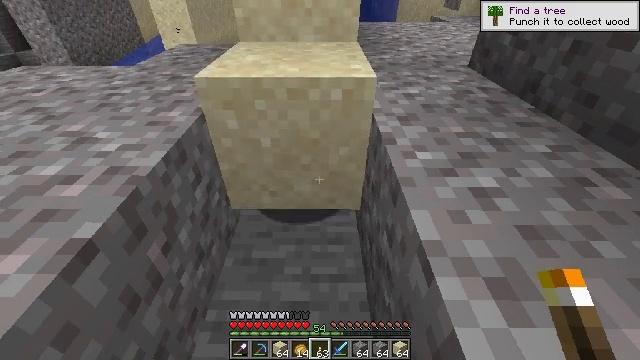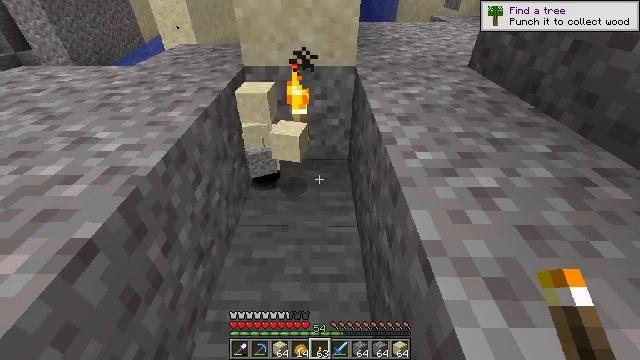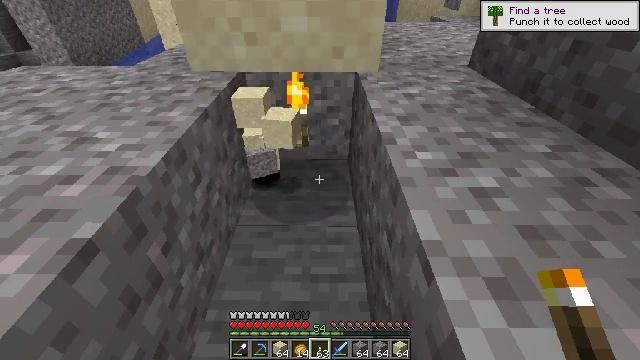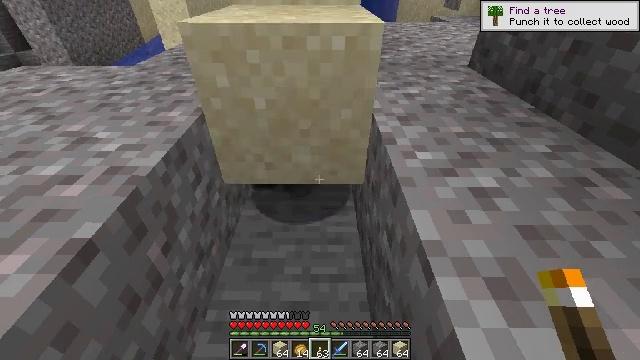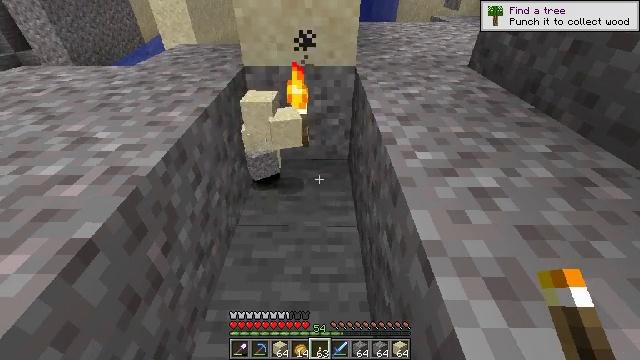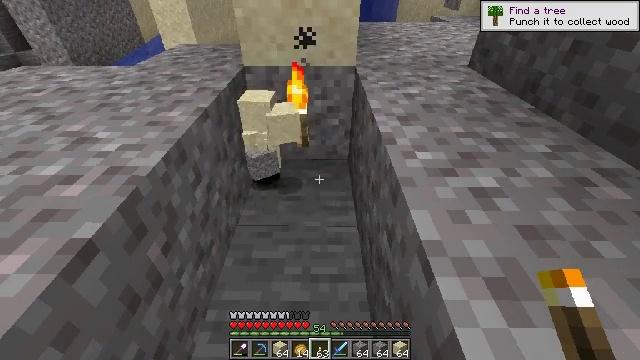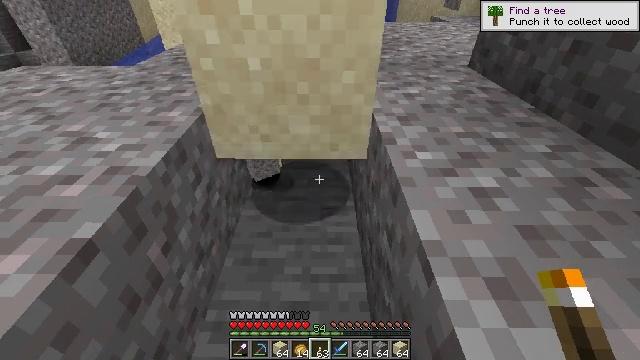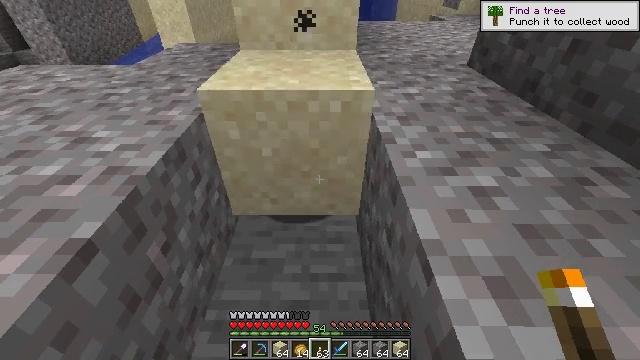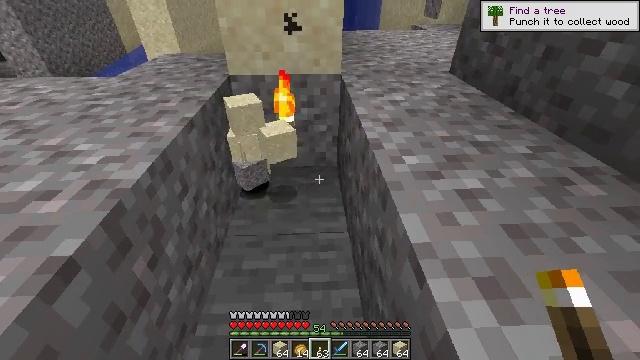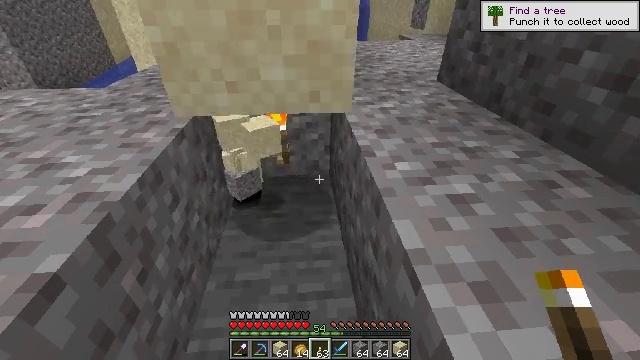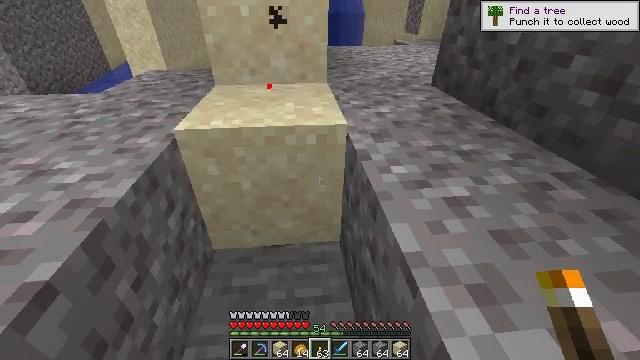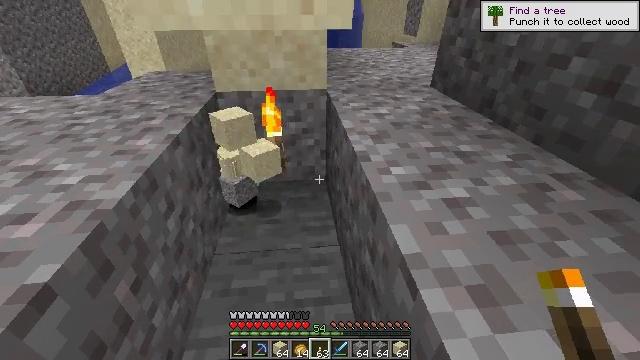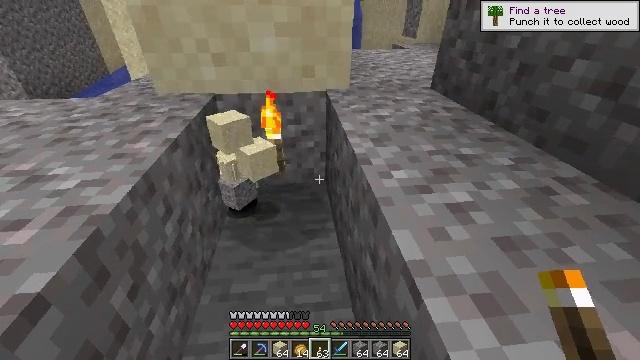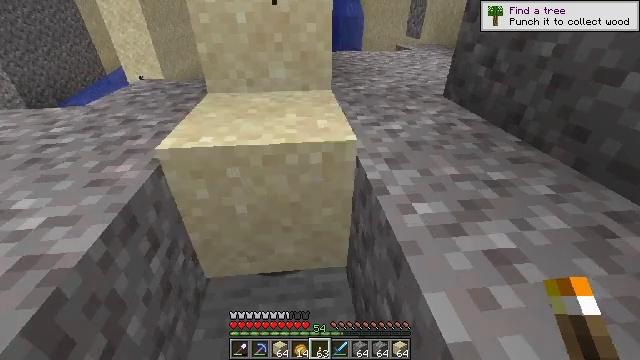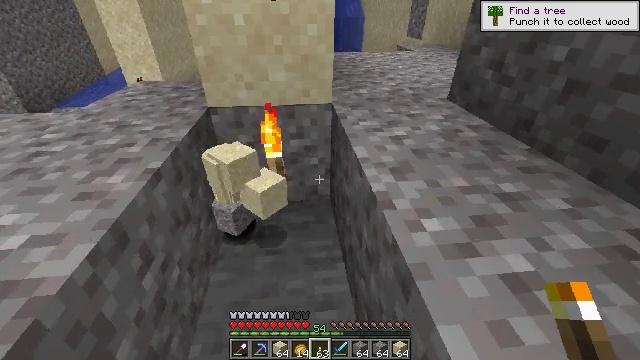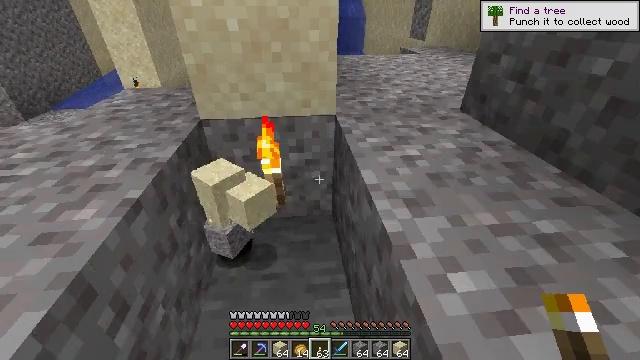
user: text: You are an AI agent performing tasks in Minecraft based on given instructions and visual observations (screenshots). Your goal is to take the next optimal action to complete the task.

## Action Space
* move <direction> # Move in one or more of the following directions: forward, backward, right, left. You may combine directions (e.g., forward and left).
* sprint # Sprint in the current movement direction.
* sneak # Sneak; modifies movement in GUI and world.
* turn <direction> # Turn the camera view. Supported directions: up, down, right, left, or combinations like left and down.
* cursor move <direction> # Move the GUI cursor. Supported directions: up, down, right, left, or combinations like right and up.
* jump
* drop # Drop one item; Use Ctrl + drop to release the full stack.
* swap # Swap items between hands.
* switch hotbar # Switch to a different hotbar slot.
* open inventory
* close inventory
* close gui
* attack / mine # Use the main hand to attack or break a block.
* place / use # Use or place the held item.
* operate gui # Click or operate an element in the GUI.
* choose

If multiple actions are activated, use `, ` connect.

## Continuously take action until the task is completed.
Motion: motion action
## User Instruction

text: Break the gravel block.
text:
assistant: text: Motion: no_op
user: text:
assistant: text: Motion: no_op
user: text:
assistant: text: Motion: no_op
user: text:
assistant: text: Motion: no_op
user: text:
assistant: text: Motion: no_op
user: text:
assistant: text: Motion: no_op
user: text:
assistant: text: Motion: no_op
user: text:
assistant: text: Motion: turn right and up
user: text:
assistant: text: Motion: turn right and up
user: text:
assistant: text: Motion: no_op
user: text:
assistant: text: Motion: no_op
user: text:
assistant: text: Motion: move forward
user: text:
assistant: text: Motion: move forward
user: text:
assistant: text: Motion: move forward
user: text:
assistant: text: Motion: move forward
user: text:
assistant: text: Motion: no_op
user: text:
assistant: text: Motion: no_op
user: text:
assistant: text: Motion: no_op
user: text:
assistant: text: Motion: no_op
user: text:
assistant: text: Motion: no_op
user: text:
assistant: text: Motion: no_op
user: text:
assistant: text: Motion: no_op
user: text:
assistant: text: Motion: turn left
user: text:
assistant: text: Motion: no_op
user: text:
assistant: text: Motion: turn up
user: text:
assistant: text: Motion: no_op
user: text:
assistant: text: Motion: attack / mine
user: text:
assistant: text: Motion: attack / mine
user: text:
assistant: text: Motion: attack / mine
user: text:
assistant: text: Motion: attack / mine